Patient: sex F, age 67
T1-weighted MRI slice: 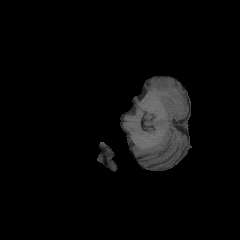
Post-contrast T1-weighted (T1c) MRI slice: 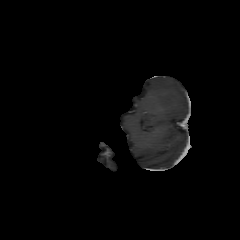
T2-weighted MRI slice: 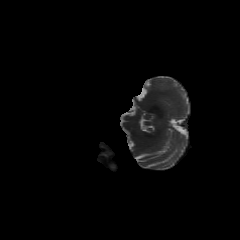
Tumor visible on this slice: no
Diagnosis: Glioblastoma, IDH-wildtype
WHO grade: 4